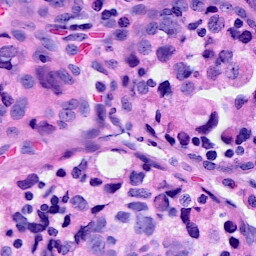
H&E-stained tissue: Breast